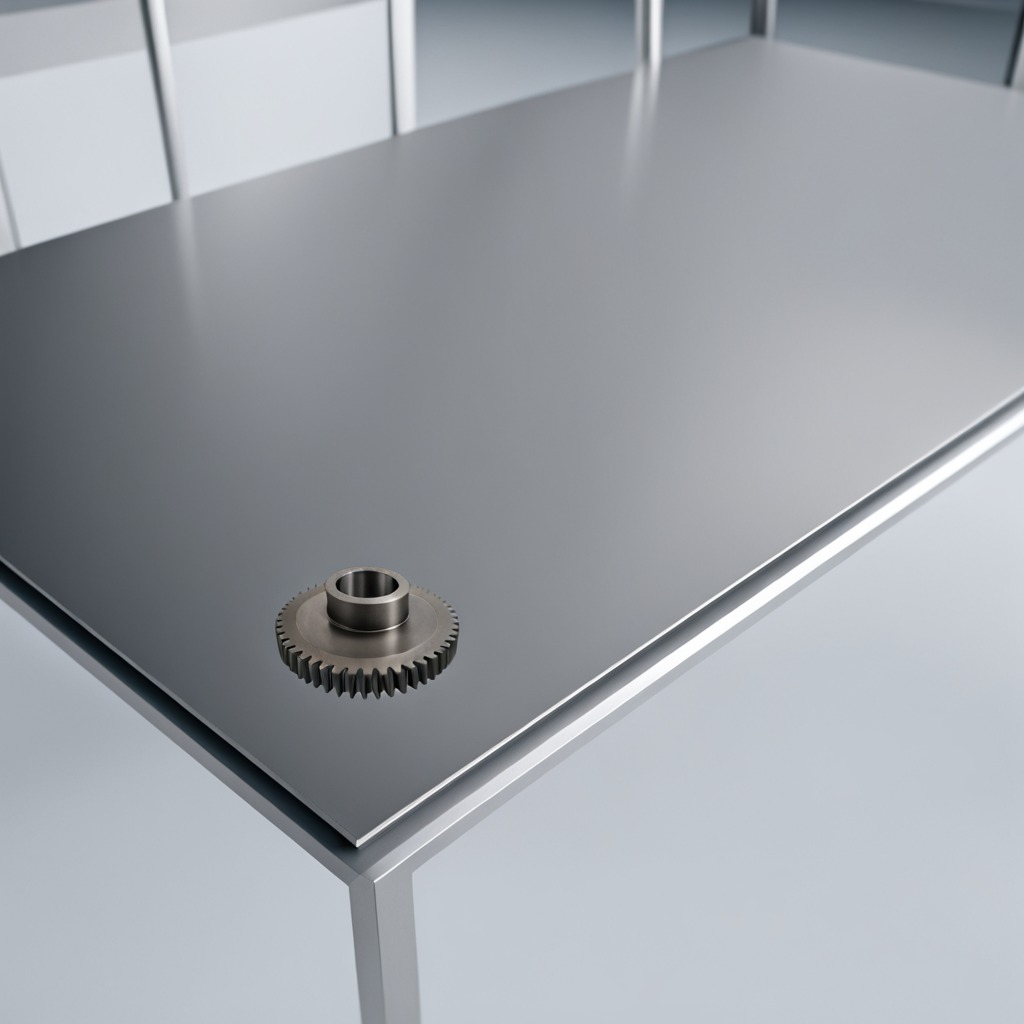
A steel gear with teeth is lying on a stainless steel table.